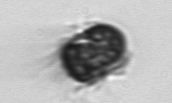
Label: Mesodinium